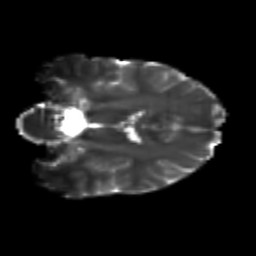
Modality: T2w
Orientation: coronal
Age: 26
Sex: male
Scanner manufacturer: siemens
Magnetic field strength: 3 T
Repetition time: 3.5 s
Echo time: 0.104 s